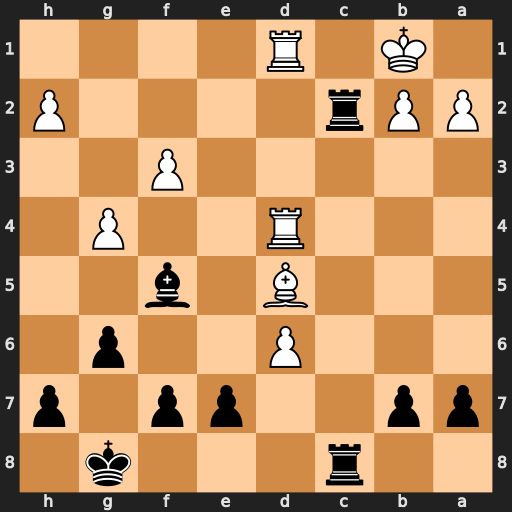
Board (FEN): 2r3k1/pp2pp1p/3P2p1/3B1b2/3R2P1/5P2/PPr4P/1K1R4
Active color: b
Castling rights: -
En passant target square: -
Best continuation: Rc1#